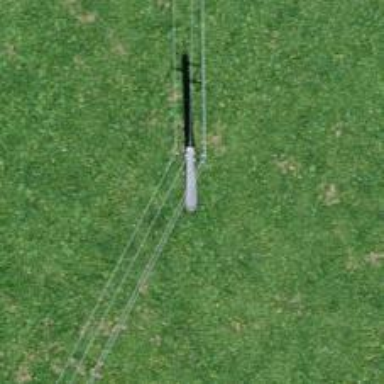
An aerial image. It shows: Power line is depicted.